Field crop: maize
Growth stage: 2
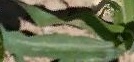
Species: maize